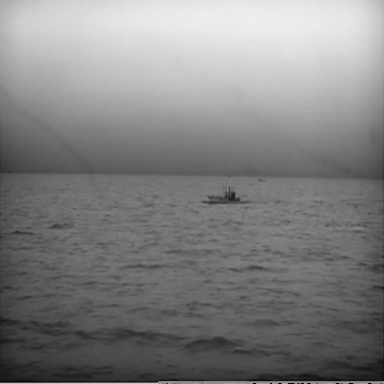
There is a bulk_carrier in the infrared image.